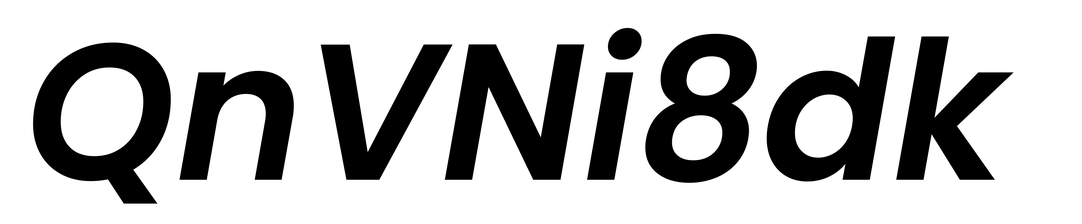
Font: Poppins-SemiBoldItalic